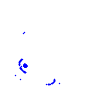
Particle: proton